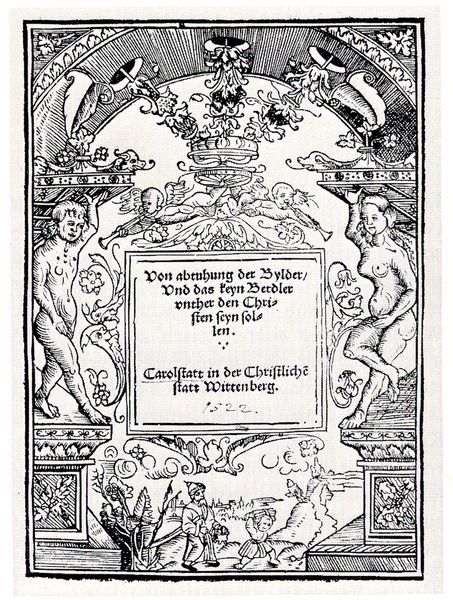
Titel: Von abtuhung der Bylder
Institution: (Seriendruck)
Schlagwörter: akt, blätter, flügel, gemälde, himmel, körper, mann, nackt, weiß, wolken, akte, frauen, landschaft, blume, blumen, brust, busen, frau, grau, hut, schwarz, szene, säulen, blüten, weg, architektur, bibel, rahmen, sockel, bild, erde, feld, kind, blatt, pflanze, krone, fliegen, kinder, engel, putto, ranken, statue, brüste, holzschnitt, schrift, rahmung, bogen, man, grafik, graphik, figuren, tafel, inschrift, deutsch, platte, podest, nische, buch, rechteck, schweben, druck, druckgraphik, schraffur, schwarz weiß, stich, titel, seite, illustration, text, titelblatt, lustig, gestalten, buchdruck, skulpturen, christlich, luther, posaunen, protestantismus, konsole, trompeten, ähren, posaune, putten, putti, blasen, flugblatt, podeste, trompete, frontispiz, reformation, prost, inkunabel, wittenberg, atlanten, arhcitektur, götzendienst, sämann, sähmann, s, bilderdienst, himmel allegorie, 1522, schristen, kiund, engeel, carolstatt